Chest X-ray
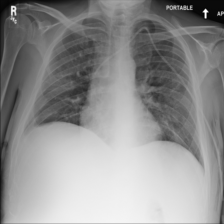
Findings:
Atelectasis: negative
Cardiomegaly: negative
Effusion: negative
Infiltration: positive
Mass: negative
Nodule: negative
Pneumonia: negative
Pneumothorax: negative
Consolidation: negative
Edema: negative
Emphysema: negative
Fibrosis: negative
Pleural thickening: negative
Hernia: negative